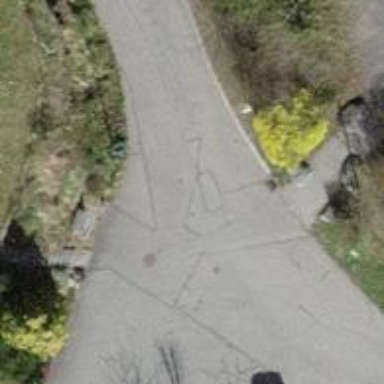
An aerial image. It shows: Set of steps on the road.